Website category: book
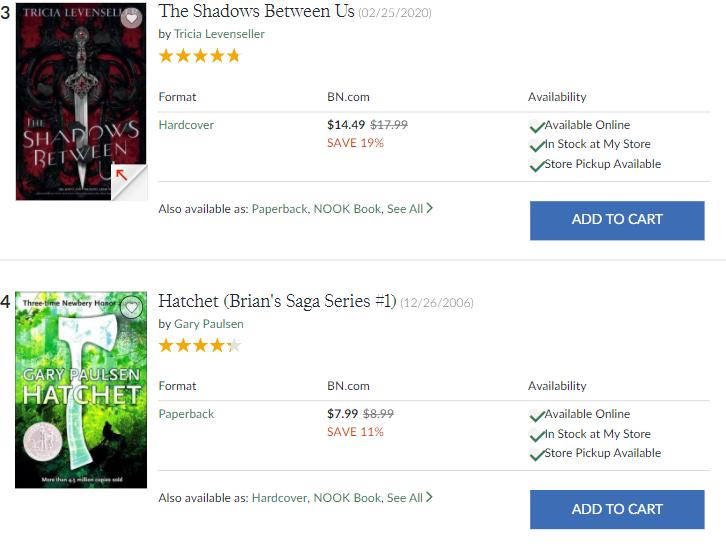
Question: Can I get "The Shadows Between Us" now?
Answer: yes

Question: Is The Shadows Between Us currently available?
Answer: yes

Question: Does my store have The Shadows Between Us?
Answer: yes

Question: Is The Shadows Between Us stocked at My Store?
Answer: yes

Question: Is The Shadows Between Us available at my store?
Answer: yes

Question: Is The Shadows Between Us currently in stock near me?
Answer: yes

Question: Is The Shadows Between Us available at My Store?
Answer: yes

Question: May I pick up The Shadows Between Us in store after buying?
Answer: yes

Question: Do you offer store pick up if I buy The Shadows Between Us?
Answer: yes

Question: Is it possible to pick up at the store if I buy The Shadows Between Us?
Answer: yes

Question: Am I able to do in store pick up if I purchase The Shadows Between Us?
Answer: yes

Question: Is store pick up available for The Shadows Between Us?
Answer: yes

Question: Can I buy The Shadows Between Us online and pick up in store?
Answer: yes